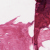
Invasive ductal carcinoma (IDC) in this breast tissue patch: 0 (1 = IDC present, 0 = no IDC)